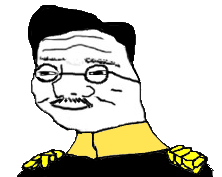
Label: 5_Boomer